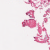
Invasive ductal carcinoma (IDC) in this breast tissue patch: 0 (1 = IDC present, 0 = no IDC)